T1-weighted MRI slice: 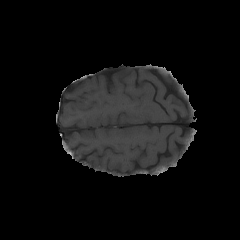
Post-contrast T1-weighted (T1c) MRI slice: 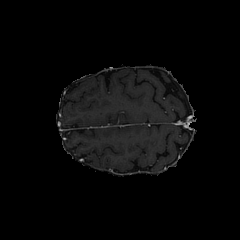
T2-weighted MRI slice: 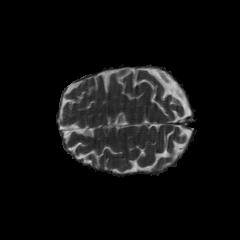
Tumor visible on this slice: no